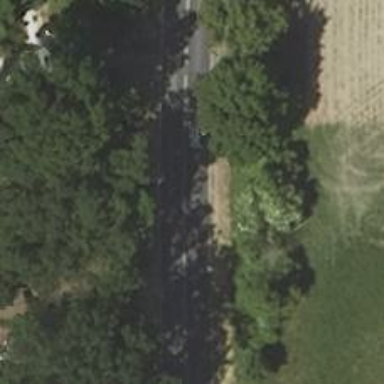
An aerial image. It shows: Secondary road with asphalt surface.